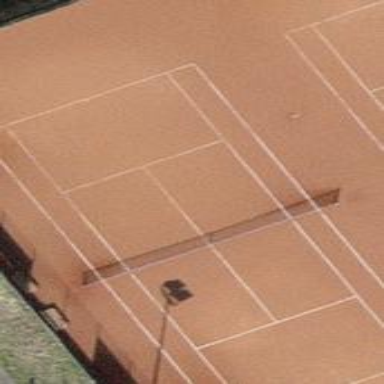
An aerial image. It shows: Sandy tennis court in leisure land pitch.